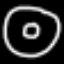
Label: donut